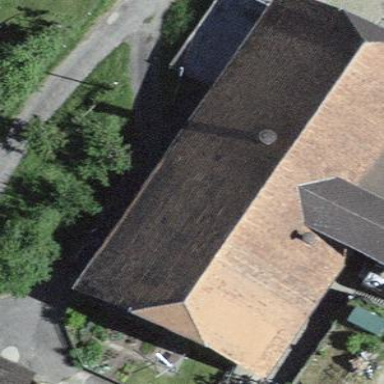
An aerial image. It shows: Farm building.